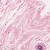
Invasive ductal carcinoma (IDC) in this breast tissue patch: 0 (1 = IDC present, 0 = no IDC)